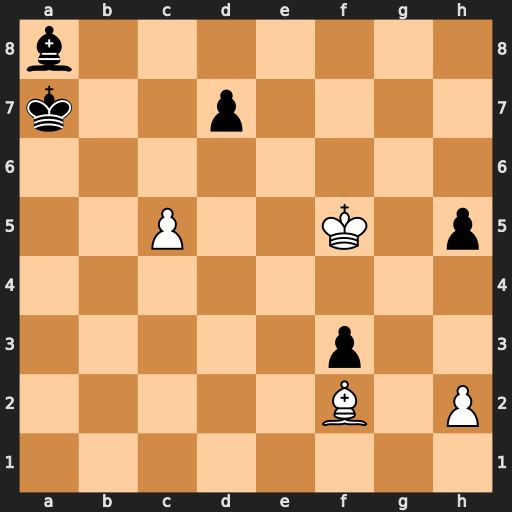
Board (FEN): b7/k2p4/8/2P2K1p/8/5p2/5B1P/8
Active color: w
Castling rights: -
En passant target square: -
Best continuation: c6+ Kb8 cxd7 Kc7 Ke6